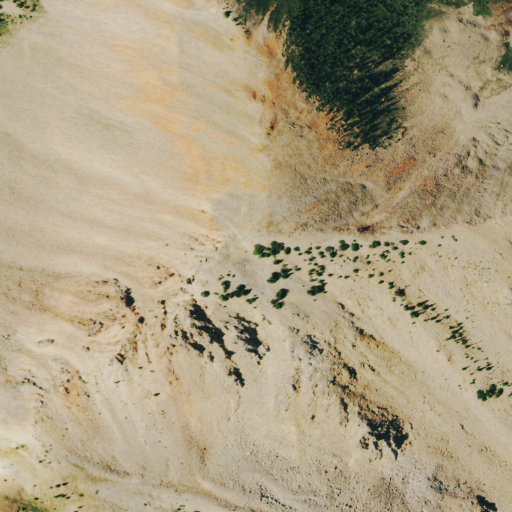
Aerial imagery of mountain in Colorado named Calico Peak containing barren land, grassland, and evergreen forest